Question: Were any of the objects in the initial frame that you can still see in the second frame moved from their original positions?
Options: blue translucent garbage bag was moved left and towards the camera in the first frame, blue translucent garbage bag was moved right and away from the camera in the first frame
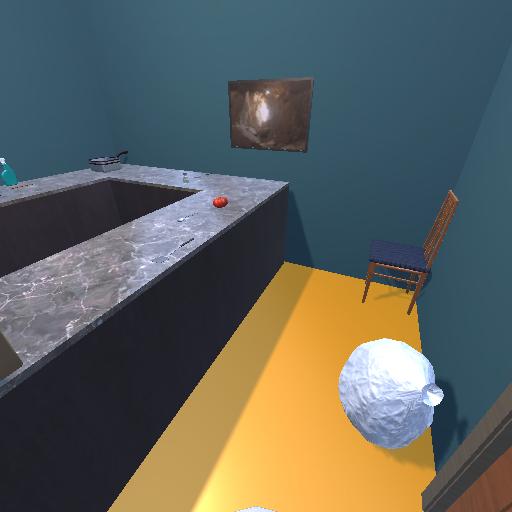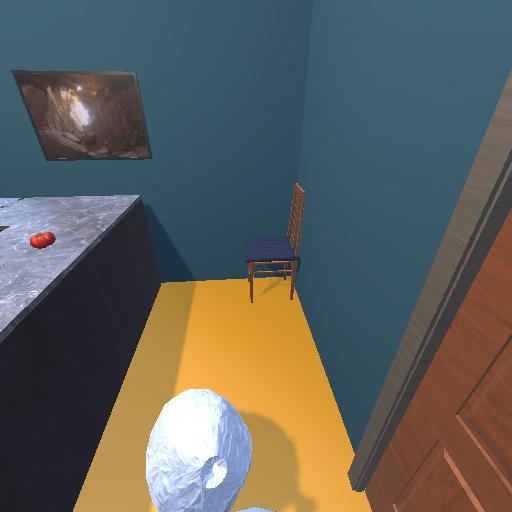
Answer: blue translucent garbage bag was moved left and towards the camera in the first frame